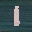
Label: 1